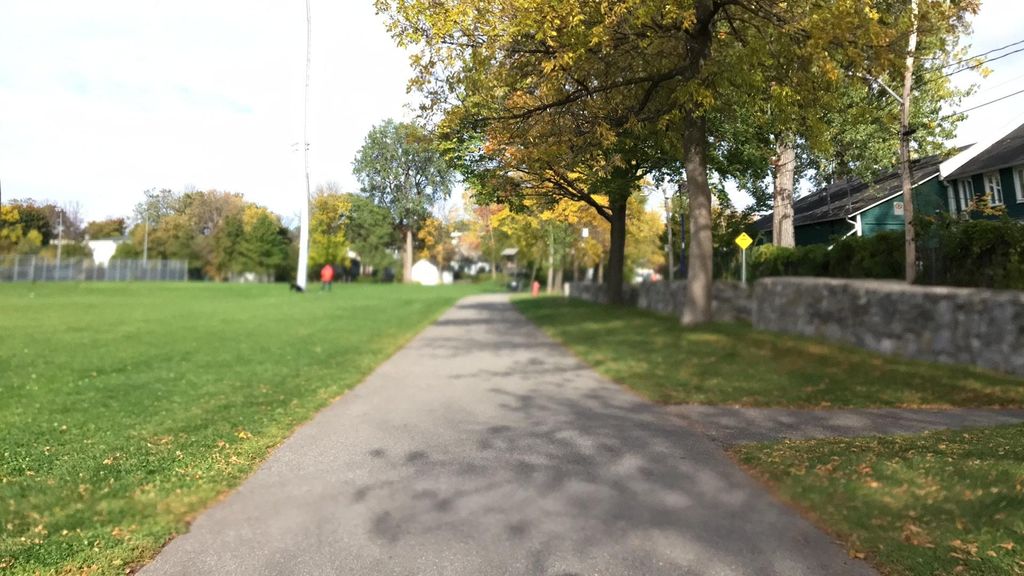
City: montreal